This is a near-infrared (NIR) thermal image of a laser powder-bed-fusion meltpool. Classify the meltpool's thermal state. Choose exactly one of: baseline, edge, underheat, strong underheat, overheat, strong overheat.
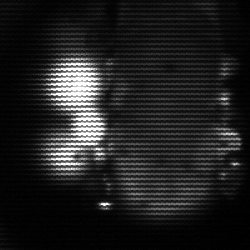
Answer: strong underheat